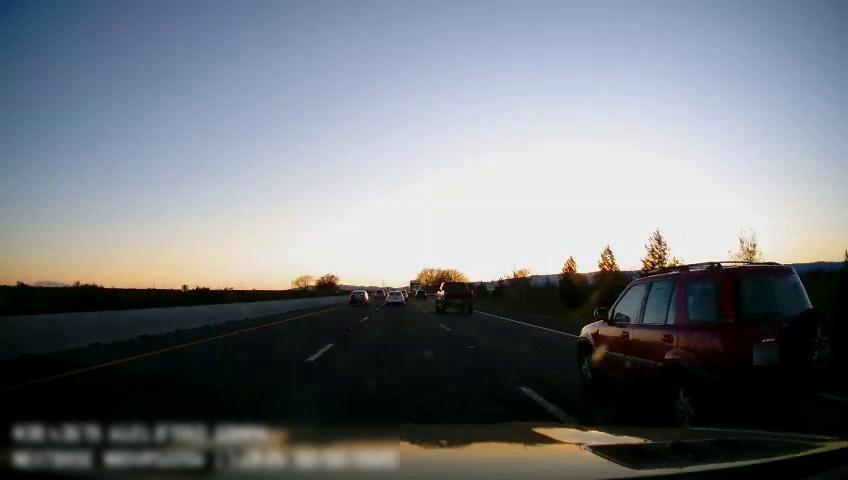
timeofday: Dusk/Dawn/Twilight
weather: Sunny
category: Drivable Space
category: Vehicles | Truck
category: Vehicles | SUV
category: Vehicles | Truck
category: Vehicles | SUV
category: Vehicles | SUV
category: Vehicles | Car
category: Vehicles | SUV
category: Vehicles | Car
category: Lanes | Current Lane
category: Lanes | Alternate Lane
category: Lanes | Alternate Lane
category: Lanes | Alternate Lane